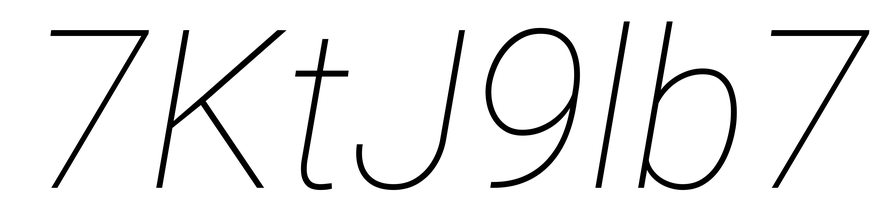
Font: Roboto-Italic_Thin_Italic